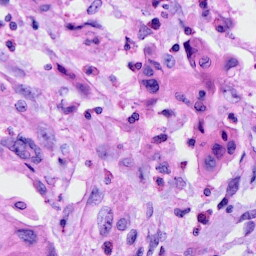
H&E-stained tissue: Cervix